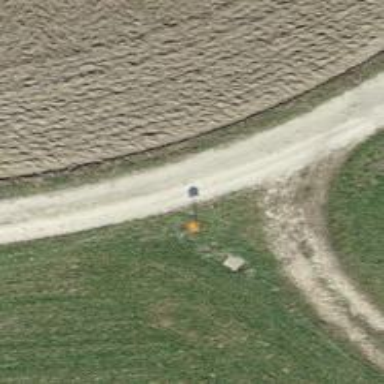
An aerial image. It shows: Aerial marker.